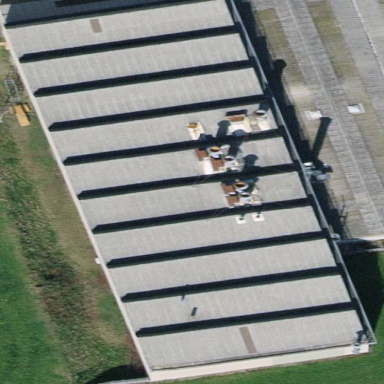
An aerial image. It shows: Industrial building.